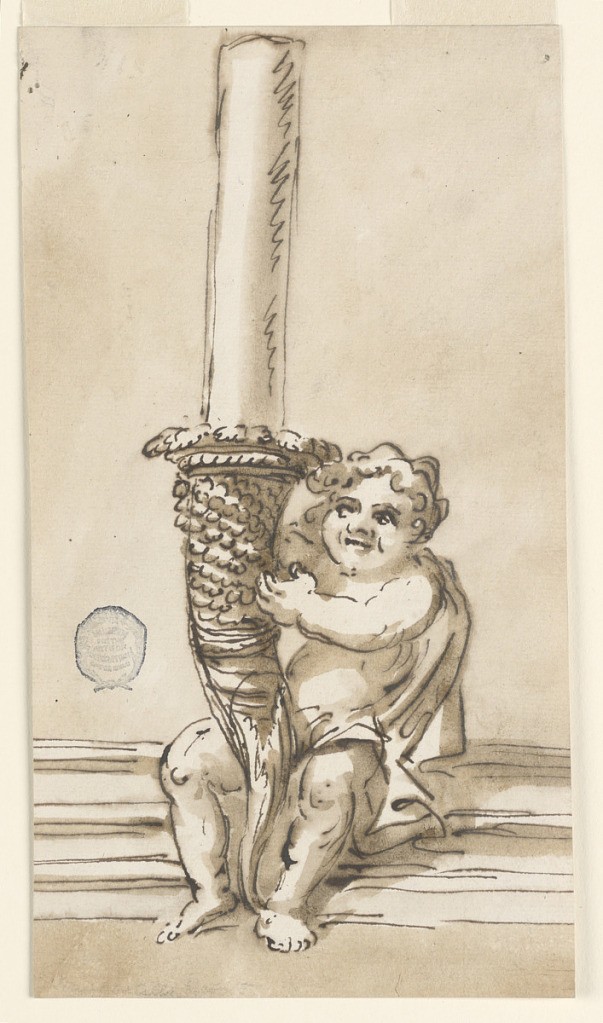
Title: Candlestick
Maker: Giuseppe Barberi, Italian, 1746–1809
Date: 1746–1809
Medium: Pen and brown ink, brush and brown wash on off-white laid paper
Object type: Drawing
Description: Candlestick.